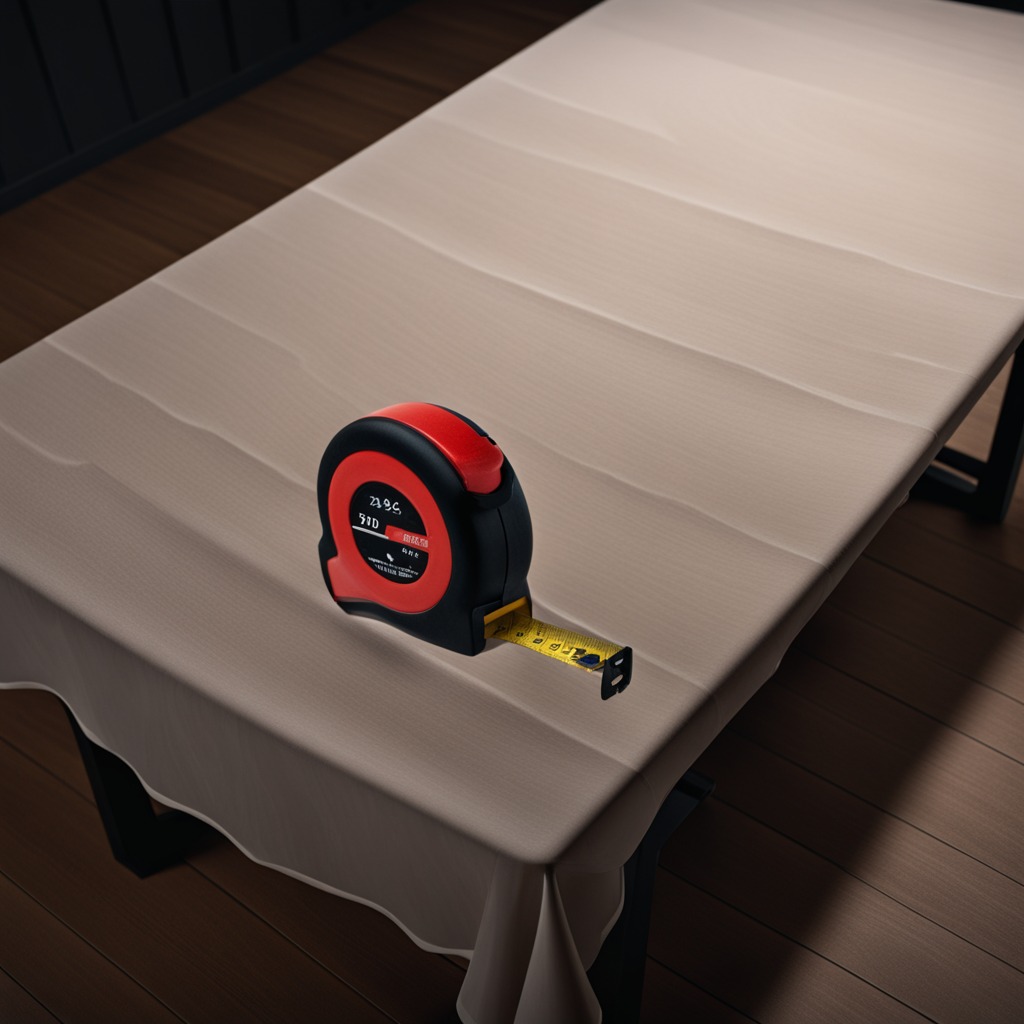
A measuring tape lies on a wooden table inside a workshop at night.